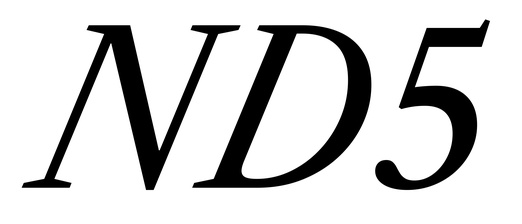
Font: LibreCaslonText-Italic_Italic